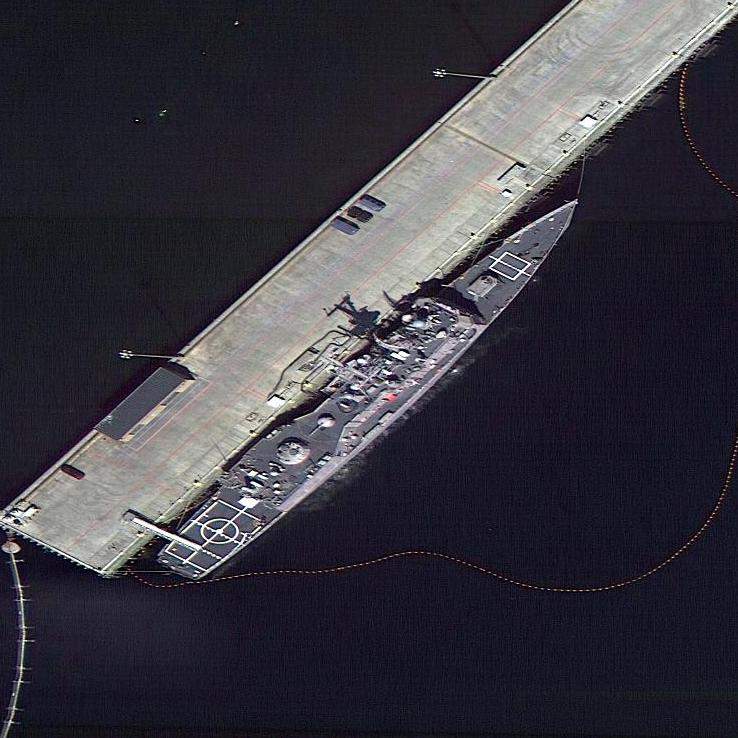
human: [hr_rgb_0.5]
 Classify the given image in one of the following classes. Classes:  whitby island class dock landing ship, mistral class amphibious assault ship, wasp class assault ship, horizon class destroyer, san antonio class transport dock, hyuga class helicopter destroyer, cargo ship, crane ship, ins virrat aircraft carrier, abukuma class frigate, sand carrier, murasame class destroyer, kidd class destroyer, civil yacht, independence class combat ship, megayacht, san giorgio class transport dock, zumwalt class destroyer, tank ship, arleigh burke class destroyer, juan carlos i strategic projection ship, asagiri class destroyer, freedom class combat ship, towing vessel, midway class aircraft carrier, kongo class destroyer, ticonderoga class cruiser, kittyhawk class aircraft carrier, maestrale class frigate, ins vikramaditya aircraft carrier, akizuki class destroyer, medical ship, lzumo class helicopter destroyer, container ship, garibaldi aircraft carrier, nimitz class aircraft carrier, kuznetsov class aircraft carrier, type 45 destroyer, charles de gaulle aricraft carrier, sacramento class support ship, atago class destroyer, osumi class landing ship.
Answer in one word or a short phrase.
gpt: Ticonderoga class cruiser